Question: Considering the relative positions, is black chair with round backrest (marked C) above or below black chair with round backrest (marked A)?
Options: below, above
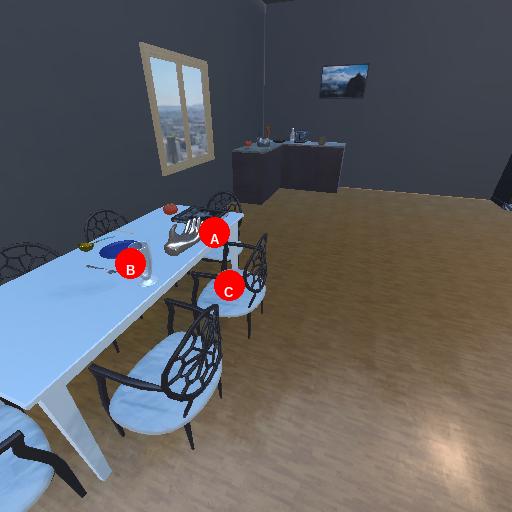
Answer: below